Field crop: tomato
Growth stage: 1
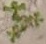
Species: portulaca